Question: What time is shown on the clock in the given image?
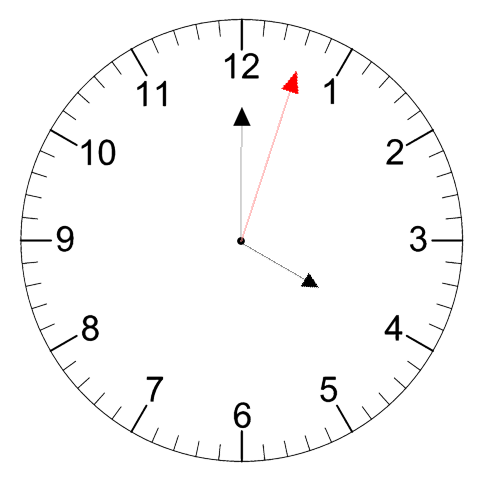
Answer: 04:00:03